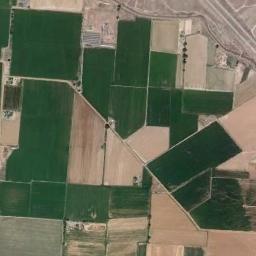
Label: rectangular_farmland